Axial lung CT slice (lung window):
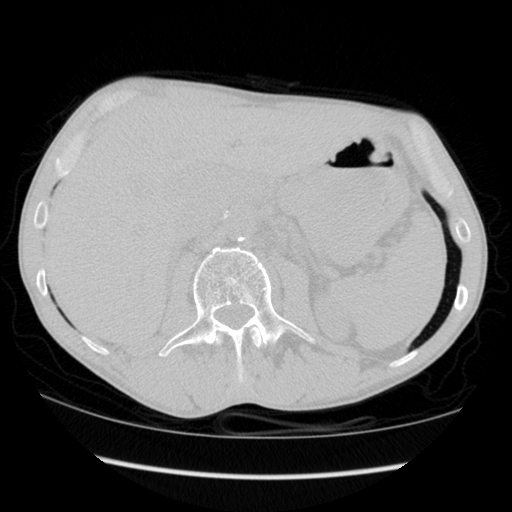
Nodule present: no